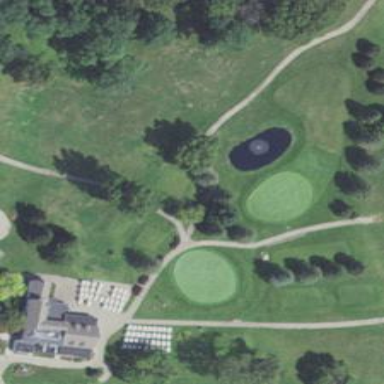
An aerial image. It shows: Path used for both walking and golf.